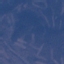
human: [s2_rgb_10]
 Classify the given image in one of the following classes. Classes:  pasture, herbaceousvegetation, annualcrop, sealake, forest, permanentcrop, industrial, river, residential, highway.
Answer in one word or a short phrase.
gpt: HerbaceousVegetation